Field crop: tomato
Growth stage: 1
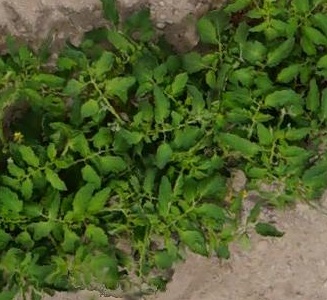
Species: tomato